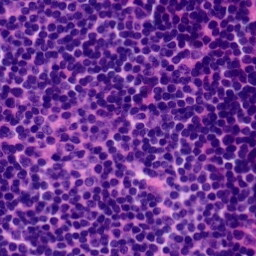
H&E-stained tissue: Tonsil